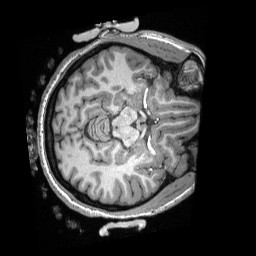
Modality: T1w
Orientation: axial
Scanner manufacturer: siemens
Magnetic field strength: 3 T
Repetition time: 2.3 s
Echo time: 0.00308 s